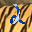
Label: 2